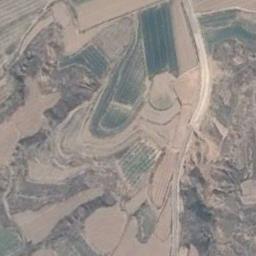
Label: terrace